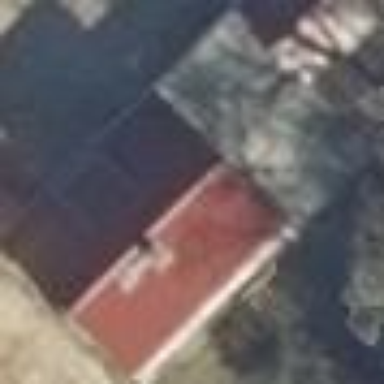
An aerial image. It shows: Detached building with gabled roof.